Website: home-depot
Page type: receipt
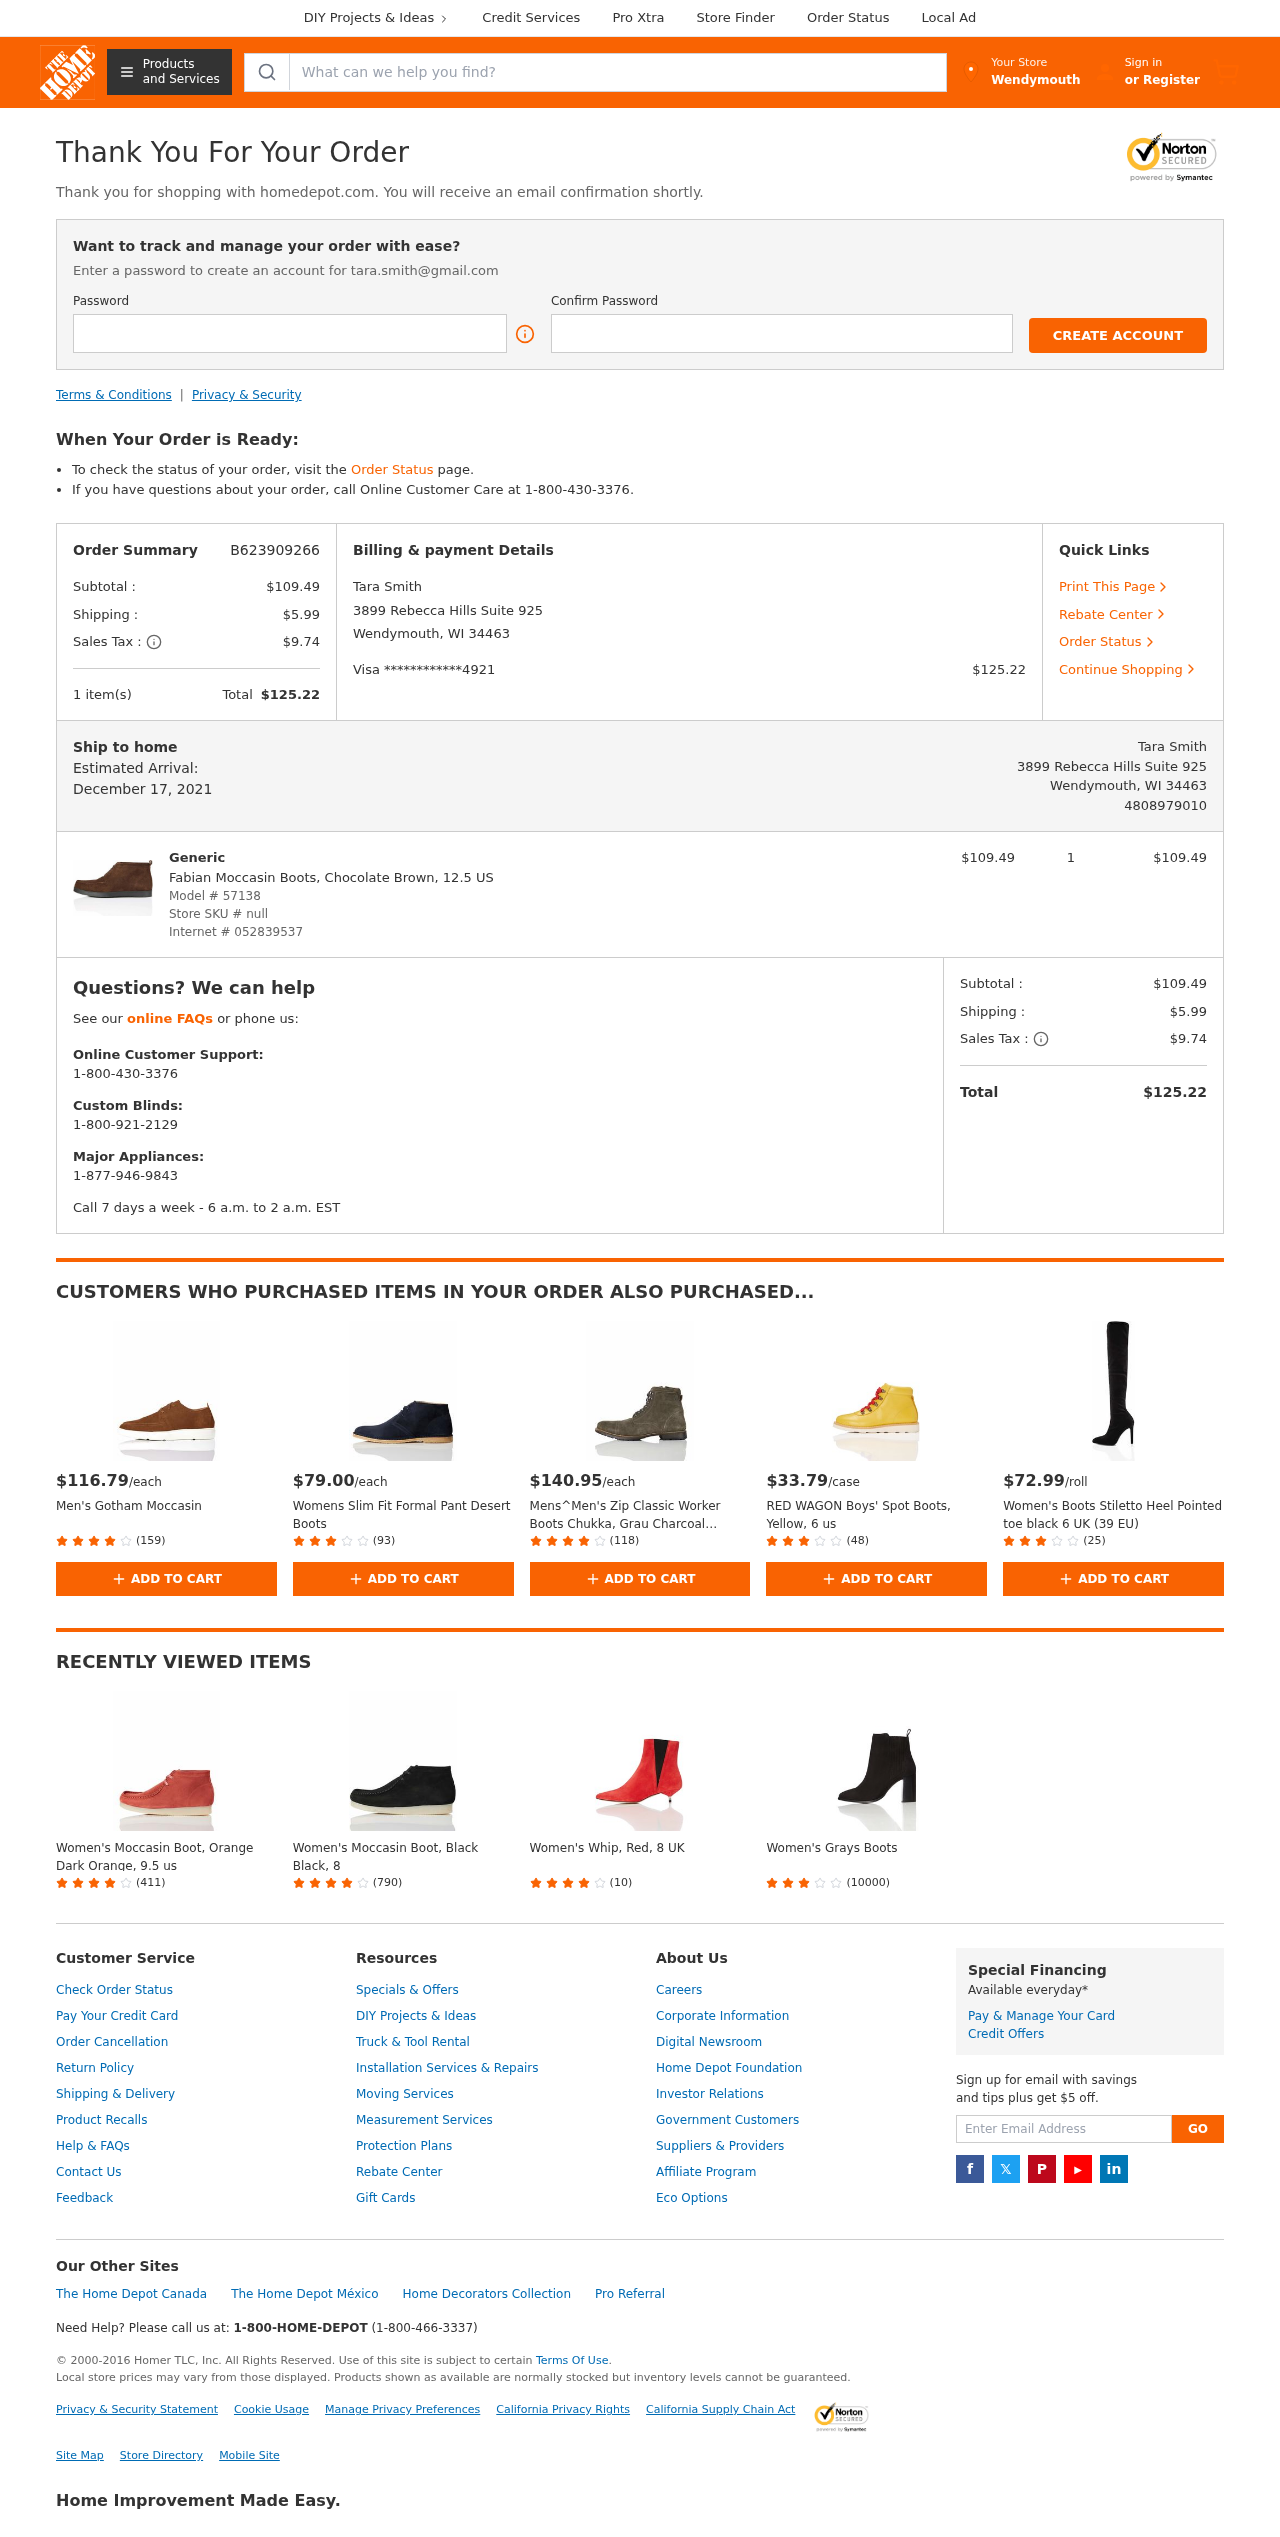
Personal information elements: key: PII_CARD_LAST4
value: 4921
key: PII_CARD_TYPE
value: Visa
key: PII_CITY
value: Wendymouth
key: PII_EMAIL
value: tara.smith@gmail.com
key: PII_FULLNAME
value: Tara Smith
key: PII_PHONE
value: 4808979010
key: PII_STREET
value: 3899 Rebecca Hills Suite 925
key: PII_CITY_STATE_ZIP
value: Wendymouth, WI 34463
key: PII_FULLNAME2
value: Tara Smith
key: PII_STREET2
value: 3899 Rebecca Hills Suite 925
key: PII_CITY_STATE_ZIP2
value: Wendymouth, WI 34463
Product elements: key: PRODUCT1_BRAND
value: Generic
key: PRODUCT1_NAME
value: Fabian Moccasin Boots, Chocolate Brown, 12.5 US
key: PRODUCT1_PRICE
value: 109.49
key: PRODUCT1_QUANTITY
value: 1
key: PRODUCT2_PRICE
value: $116.79
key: PRODUCT2_NAME
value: Men's Gotham Moccasin
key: PRODUCT2_NUM_RATINGS
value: (159)
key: PRODUCT3_PRICE
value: $79.00
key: PRODUCT3_NAME
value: Womens Slim Fit Formal Pant Desert Boots
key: PRODUCT3_NUM_RATINGS
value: (93)
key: PRODUCT4_PRICE
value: $140.95
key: PRODUCT4_NAME
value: Mens^Men's Zip Classic Worker Boots Chukka, Grau Charcoal Suede, US 11
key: PRODUCT4_NUM_RATINGS
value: (118)
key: PRODUCT5_PRICE
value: $33.79
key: PRODUCT5_NAME
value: RED WAGON Boys' Spot Boots, Yellow, 6 us
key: PRODUCT5_NUM_RATINGS
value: (48)
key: PRODUCT6_PRICE
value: $72.99
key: PRODUCT6_NAME
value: Women's Boots Stiletto Heel Pointed toe black 6 UK (39 EU)
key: PRODUCT6_NUM_RATINGS
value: (25)
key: PRODUCT7_NAME
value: Women's Moccasin Boot, Orange Dark Orange, 9.5 us
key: PRODUCT7_NUM_RATINGS
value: (411)
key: PRODUCT8_NAME
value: Women's Moccasin Boot, Black Black, 8
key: PRODUCT8_NUM_RATINGS
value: (790)
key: PRODUCT9_NAME
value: Women's Whip, Red, 8 UK
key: PRODUCT9_NUM_RATINGS
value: (10)
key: PRODUCT10_NAME
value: Women's Grays Boots
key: PRODUCT10_NUM_RATINGS
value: (10000)
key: PRODUCT_MODEL_NUMBER
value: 57138
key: PRODUCT_INTERNET_NUMBER
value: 052839537
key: PRODUCT1_LINE_TOTAL
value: $109.49
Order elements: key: ORDER_ID
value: B623909266
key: ORDER_SUBTOTAL
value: $109.49
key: ORDER_SHIPPING_COST
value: $5.99
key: ORDER_TAX
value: $9.74
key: ORDER_NUM_ITEMS
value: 1 item(s)
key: ORDER_TOTAL
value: $125.22
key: ORDER_DELIVERY_DATE
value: December 17, 2021
Search elements: key: HEADER_SEARCH
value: What can we help you find?
Other elements: key: STORE_SKU
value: null